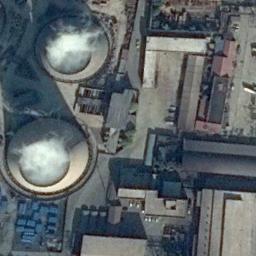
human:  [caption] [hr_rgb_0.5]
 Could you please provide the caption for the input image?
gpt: Many buildings are near the thermal power station .

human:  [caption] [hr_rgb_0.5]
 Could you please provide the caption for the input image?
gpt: There is a large factory building in a thermal power station with two steaming cooling towers .

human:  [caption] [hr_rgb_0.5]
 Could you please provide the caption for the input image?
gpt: The thermal power station is next to some buildings with white mist above .

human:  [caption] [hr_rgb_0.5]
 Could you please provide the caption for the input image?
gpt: There are seven thermal power stations here, two of which are thinner and taller than others .

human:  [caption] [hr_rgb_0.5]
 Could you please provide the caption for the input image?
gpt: There are some buildings and two chimneys on the thermal power station .